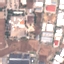
Land use / land cover: Industrial